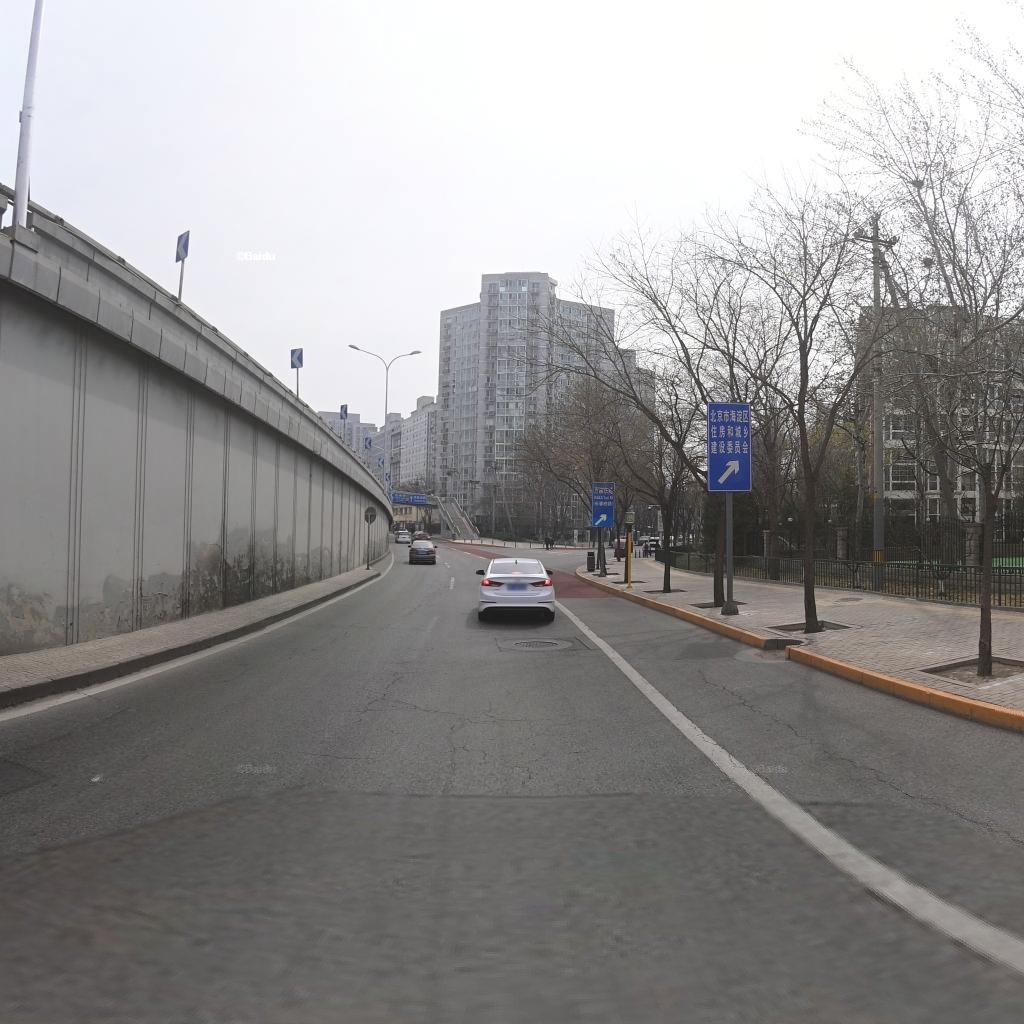
Region: Haidian
Road damage annotations: longitudinal crack, alligator crack, manhole cover